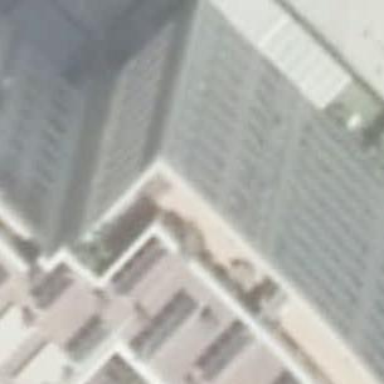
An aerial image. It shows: Part of building.